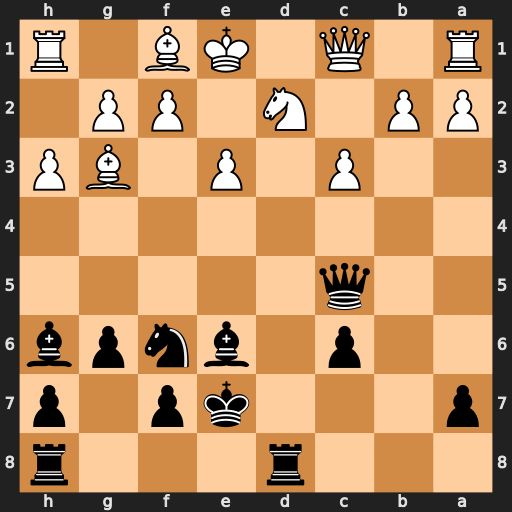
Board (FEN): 3r3r/p3kp1p/2p1bnpb/2q5/8/2P1P1BP/PP1N1PP1/R1Q1KB1R
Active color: b
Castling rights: KQ
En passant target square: -
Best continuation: Bxe3 Nb3 Bxc1 Nxc5 Bxb2 Rb1 Bxc3+